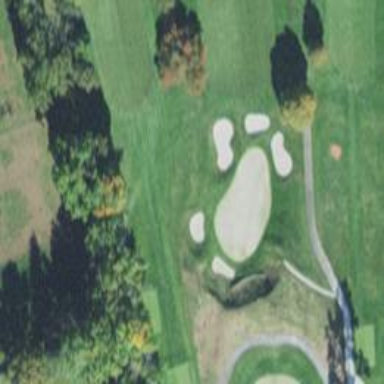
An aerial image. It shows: Golf hole.